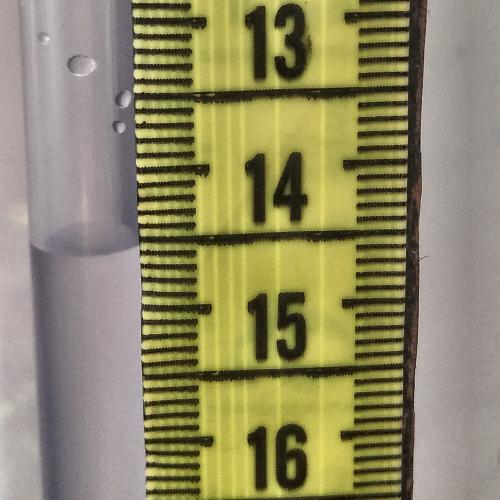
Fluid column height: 14.5 cm